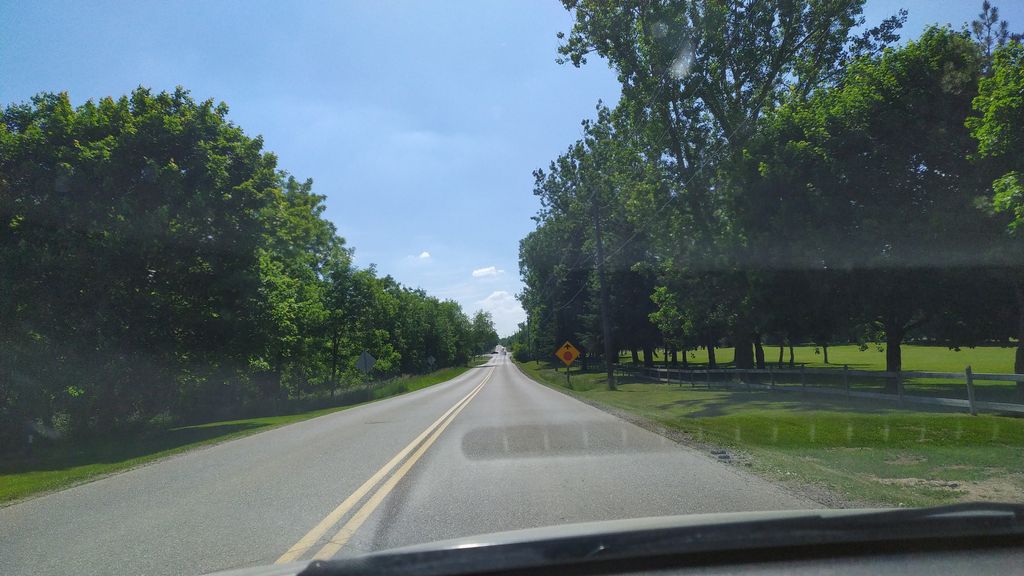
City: kitchener-waterloo